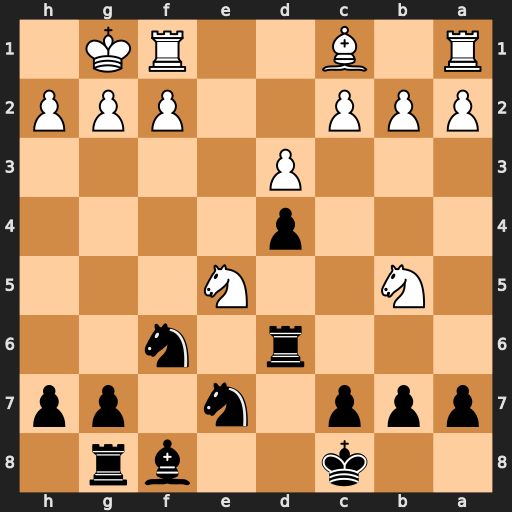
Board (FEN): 2k2br1/ppp1n1pp/3r1n2/1N2N3/3p4/3P4/PPP2PPP/R1B2RK1
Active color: b
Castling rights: -
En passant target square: -
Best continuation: Rd5 Nxa7+ Kb8